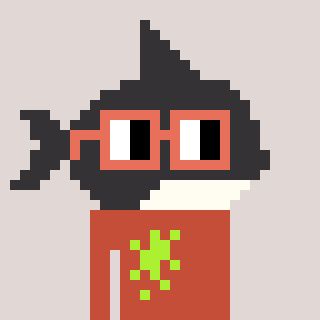
a pixel art character with square orange glasses, a orca-shaped head and a rust-colored body on a warm background